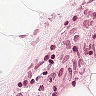
Metastatic tissue present: no